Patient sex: M
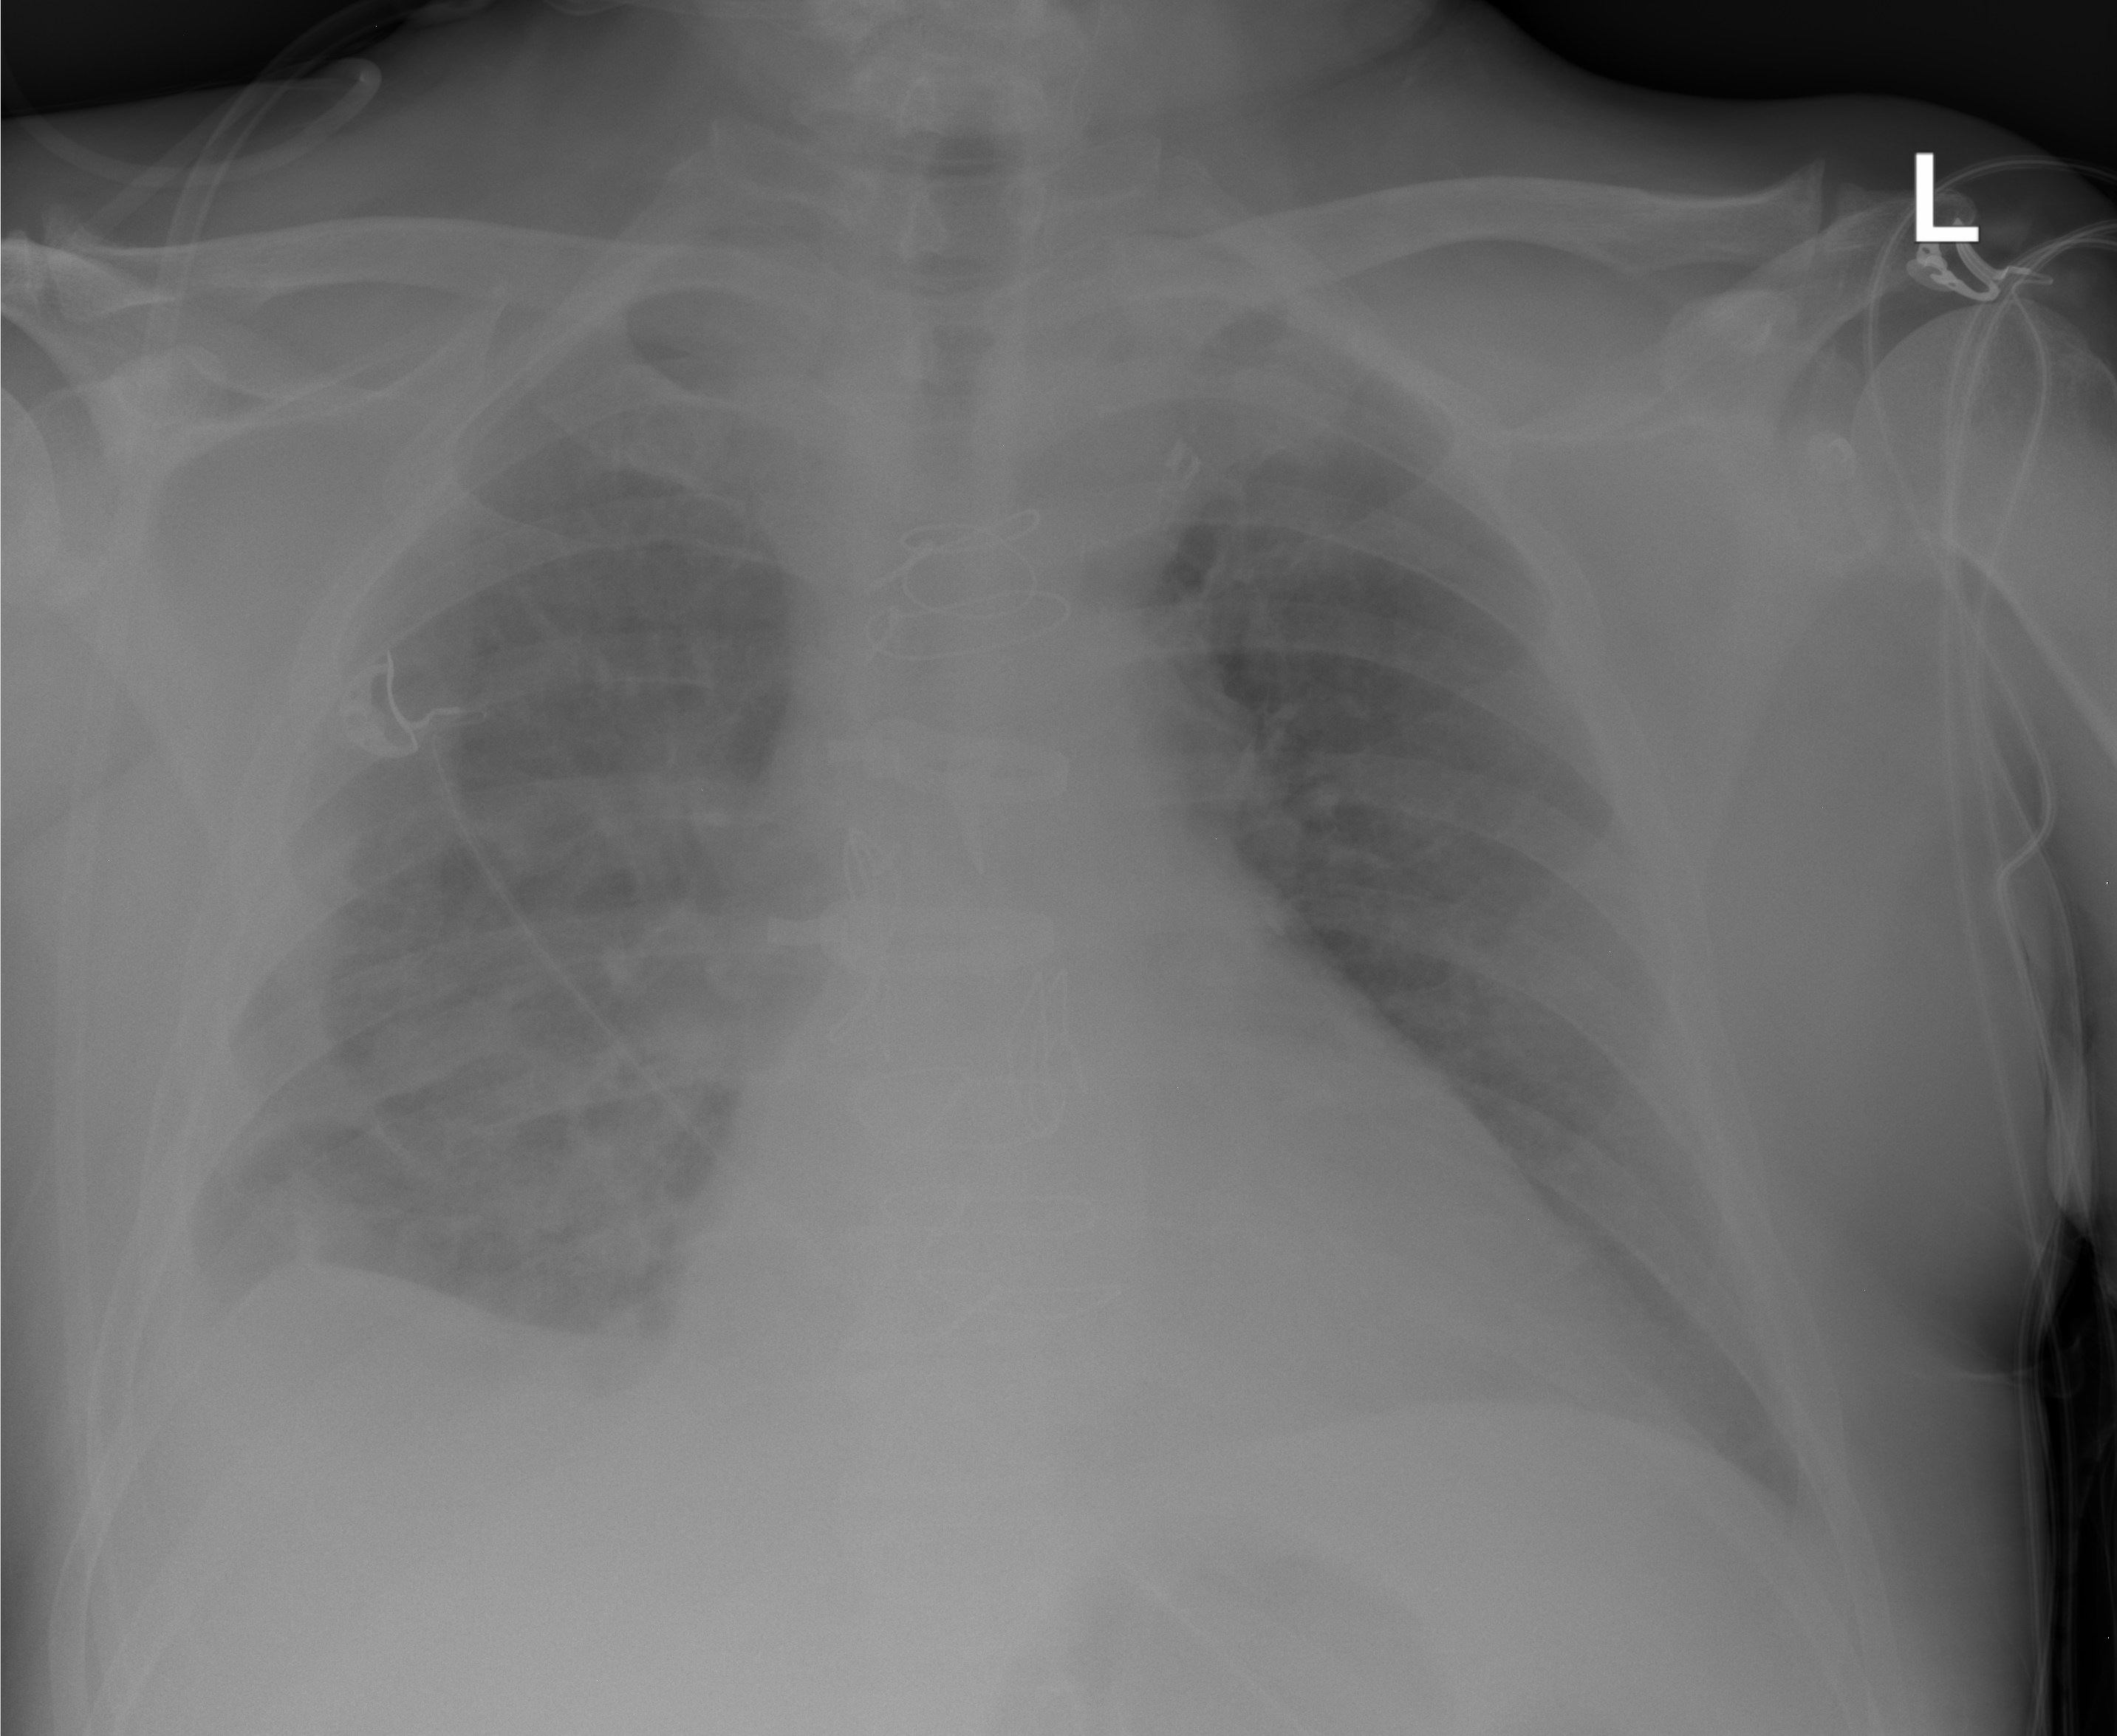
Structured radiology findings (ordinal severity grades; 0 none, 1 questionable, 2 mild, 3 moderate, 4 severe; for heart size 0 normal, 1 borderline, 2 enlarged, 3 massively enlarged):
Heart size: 1
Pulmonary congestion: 2
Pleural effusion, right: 0
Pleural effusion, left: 0
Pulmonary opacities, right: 2
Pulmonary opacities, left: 2
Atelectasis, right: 2
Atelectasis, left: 2